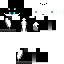
A female skeleton skin with dark skin, wearing white bald dressed in a black tshirt and black pants, featuring a closed mouth.